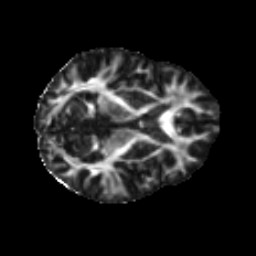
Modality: FA
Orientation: axial
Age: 34
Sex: female
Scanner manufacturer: ge
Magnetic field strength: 3 T
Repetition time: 7.8 s
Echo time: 0.0606 s